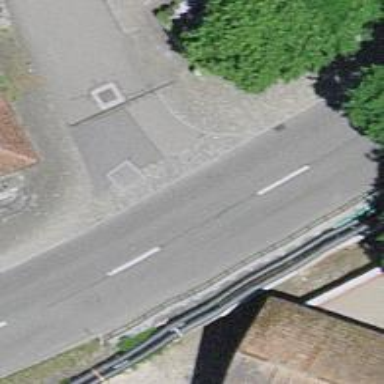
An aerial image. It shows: Residential road.